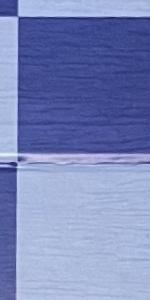
Label: Empty